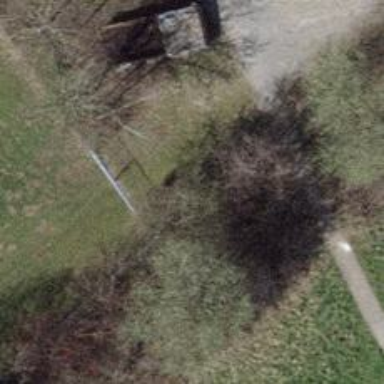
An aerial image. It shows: Fence with chain link type.